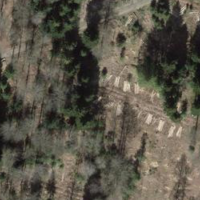
EUNIS habitat code: 44
Species observed at this site:
Urtica dioica